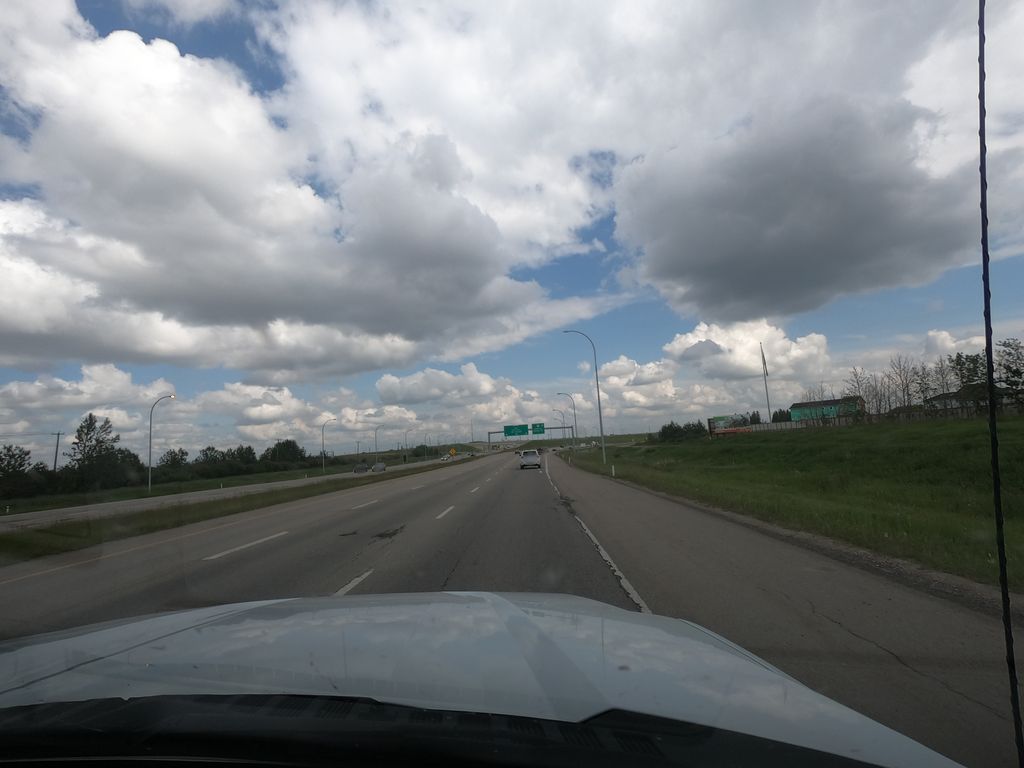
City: edmonton